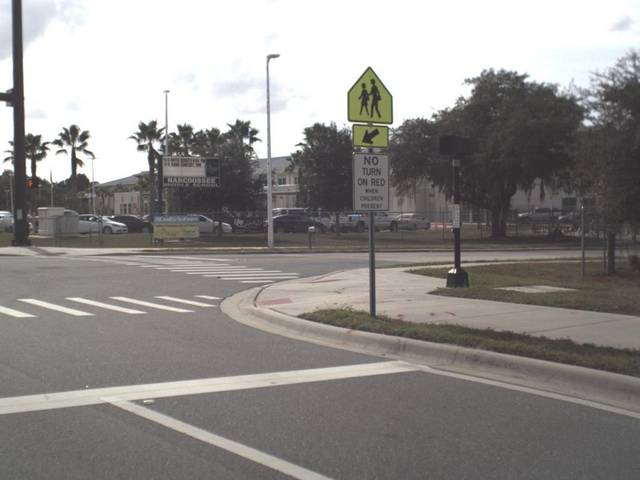
Region: United States
Coordinates: 28.327, -81.232